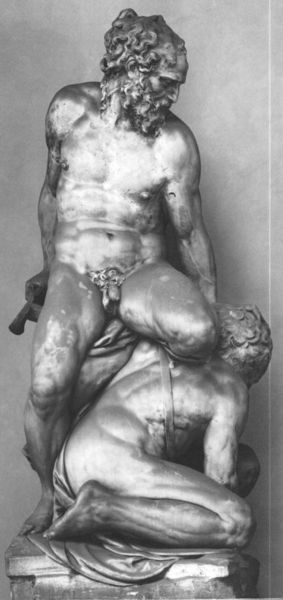
Titel: Samson erschlägt die Philister
Künstler: Pierino da Vinci
Institution: Florenz, Palazzo Vecchio
Schlagwörter: fuß, kampf, kämpfer, mann, nackt, akte, frau, marmor, männer, nase, profil, rücken, gürtel, tuch, bart, anatomie, band, sockel, stehen, auge, figur, haare, sitzend, paar, frontal, locken, renaissance, skulptur, statue, beine, bein, man, vedute, gewicht, angst, muskeln, bauch, bronze, podest, geschlecht, knie, nacktheit, penis, antike, hocken, schwarzweiss, knien, sieg, sklave, schmerz, kniend, schamhaare, macht, david, figura serpentinata, herkules, sieger, unterwerfung, somination, hochen, unterdrücken, herabschauend